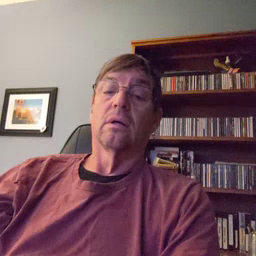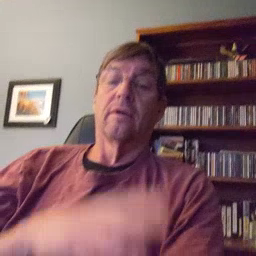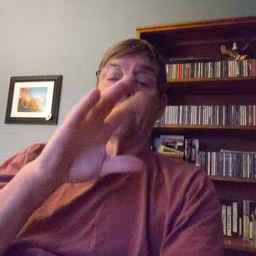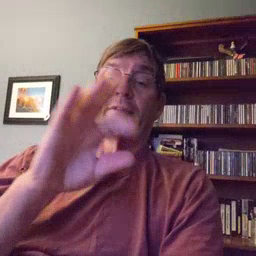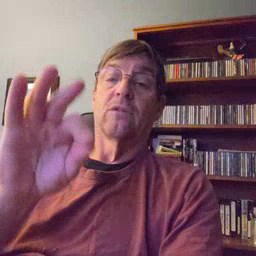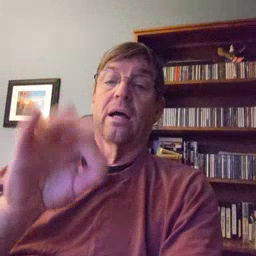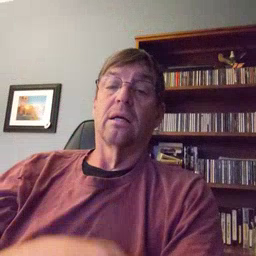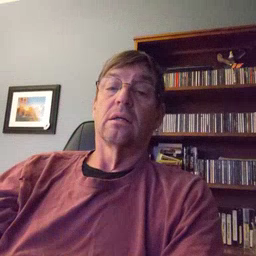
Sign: frenchfries